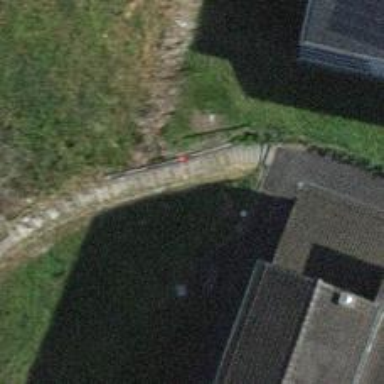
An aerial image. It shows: Road with steps.